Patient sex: F
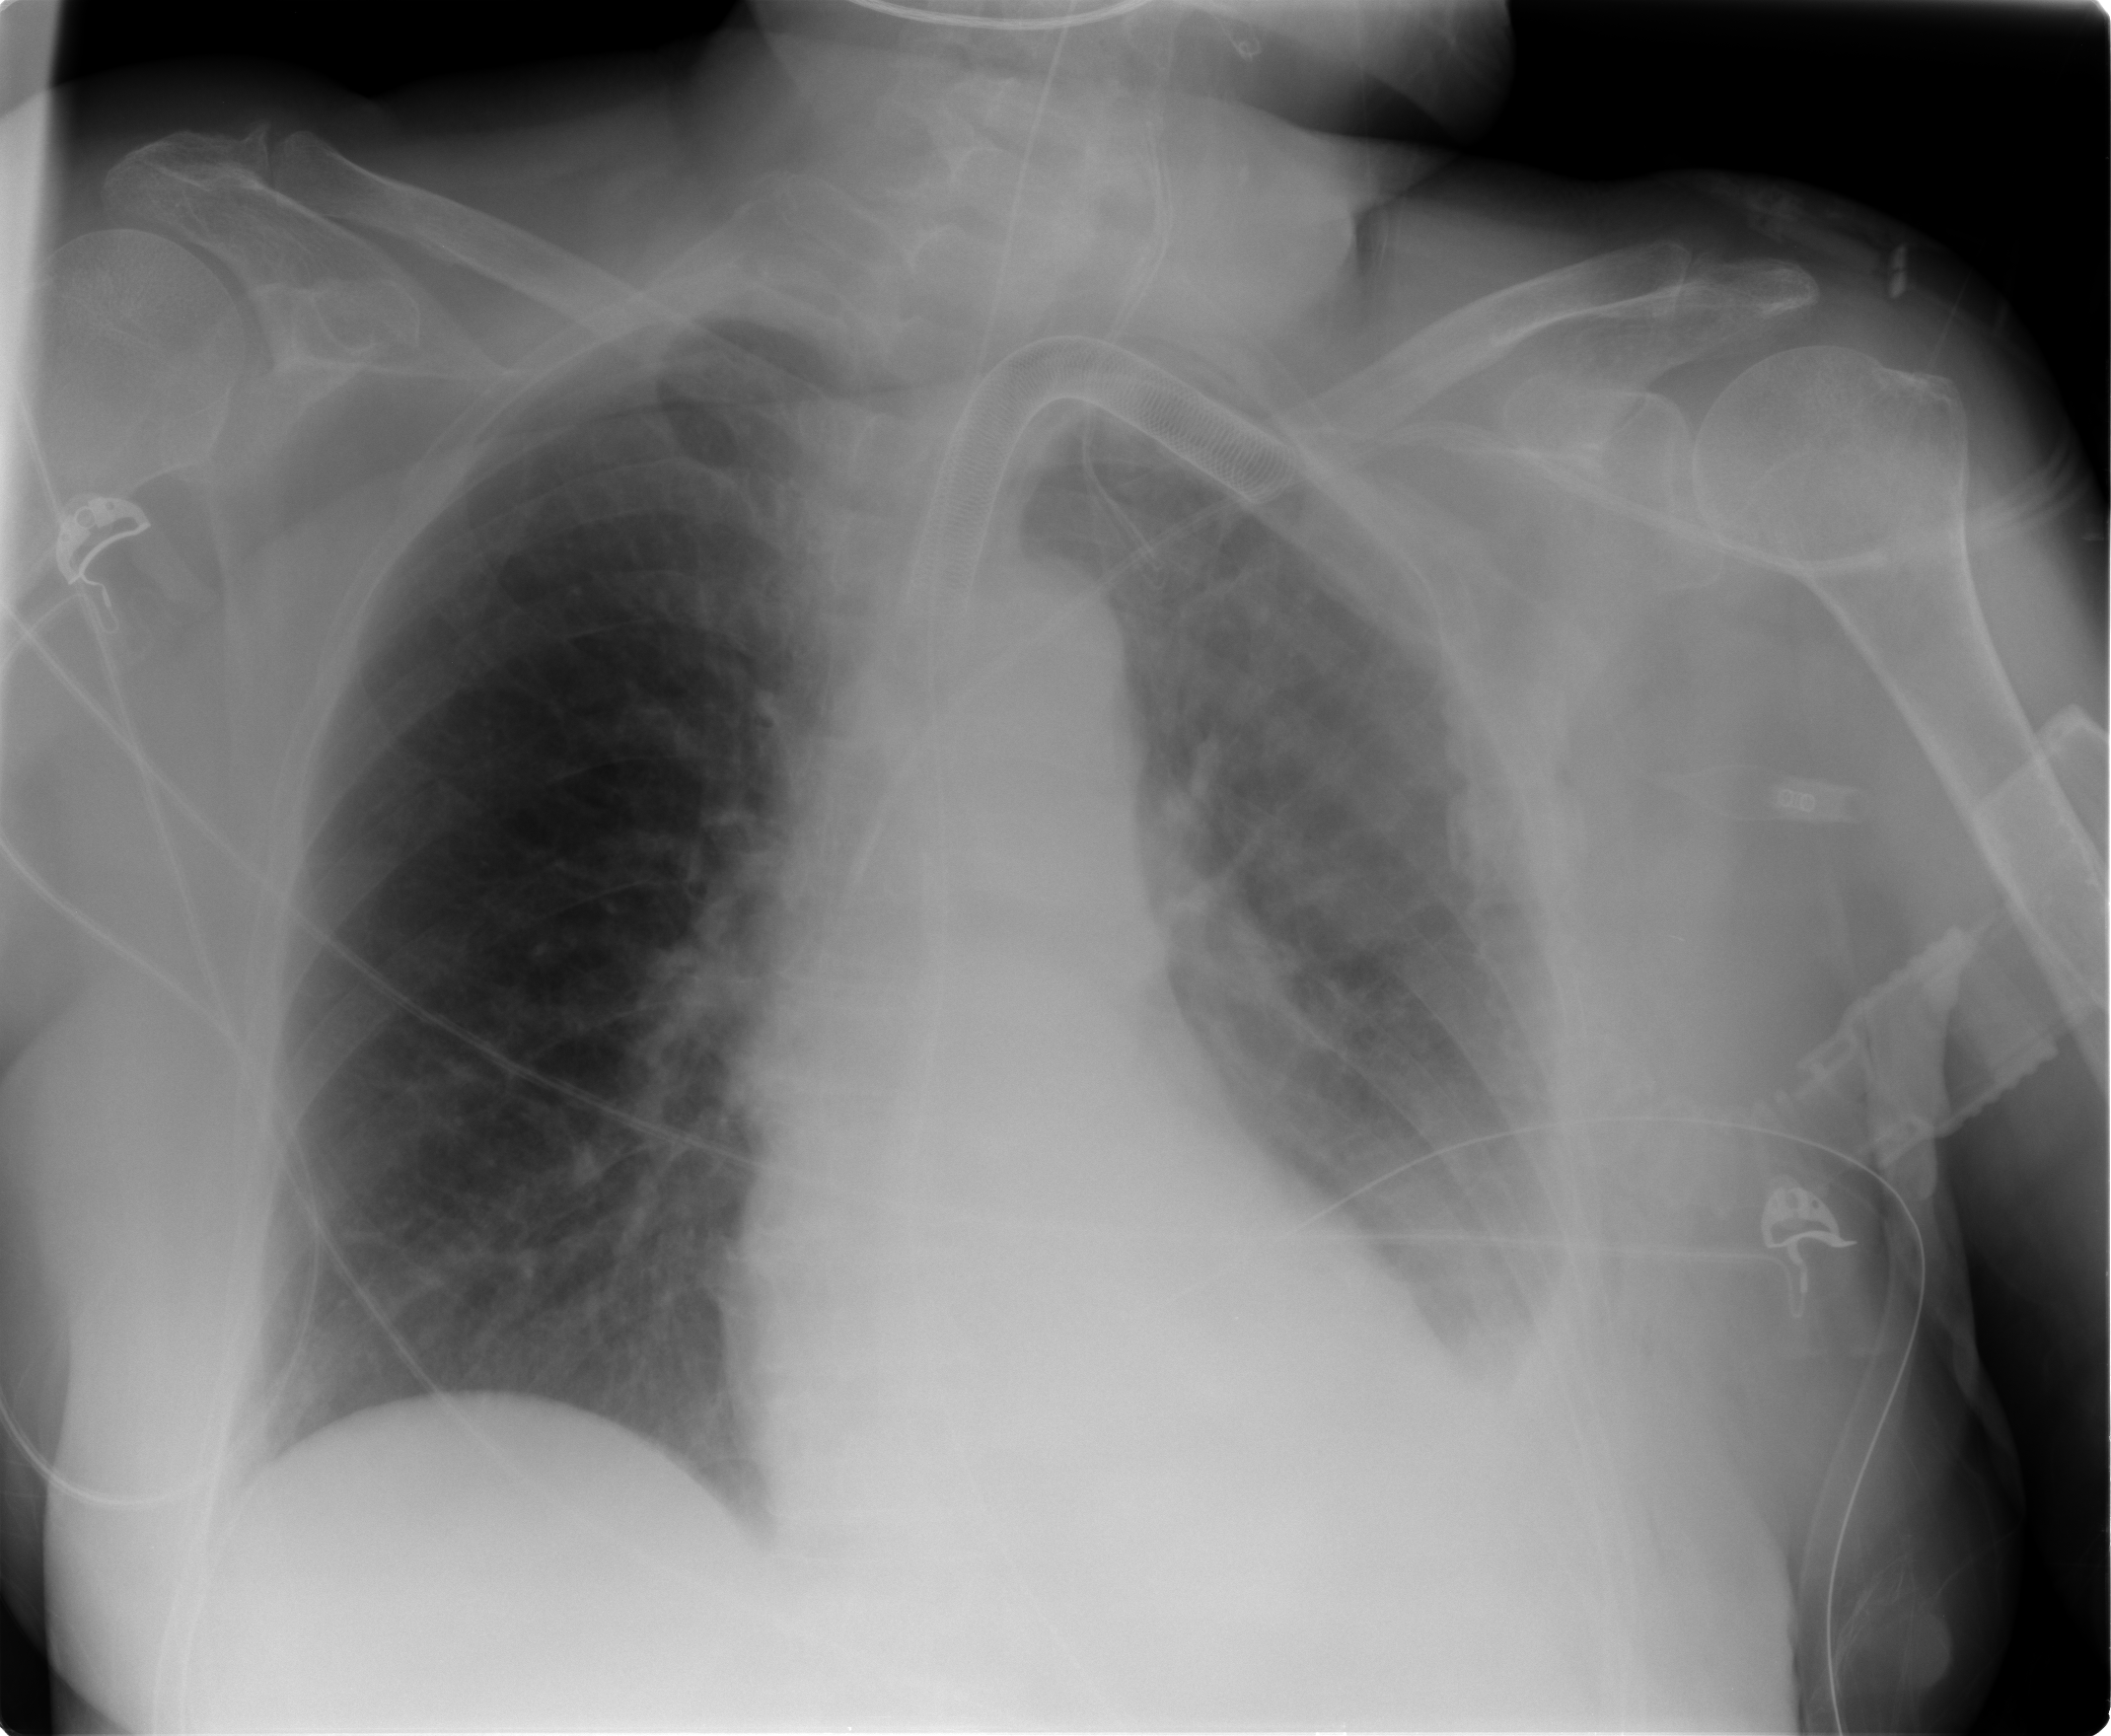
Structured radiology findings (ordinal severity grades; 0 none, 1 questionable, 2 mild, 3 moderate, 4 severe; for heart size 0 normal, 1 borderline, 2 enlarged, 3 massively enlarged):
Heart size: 0
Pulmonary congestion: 1
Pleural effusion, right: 0
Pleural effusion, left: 2
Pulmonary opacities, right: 0
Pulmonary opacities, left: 0
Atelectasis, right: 1
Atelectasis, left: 2